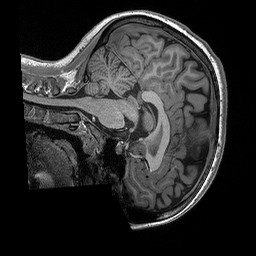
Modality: T1w
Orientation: sagittal
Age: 20
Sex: female
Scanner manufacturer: siemens
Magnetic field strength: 3 T
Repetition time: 2.3 s
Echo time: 0.00298 s